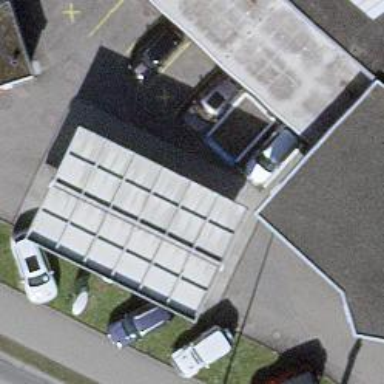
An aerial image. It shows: Fuel station.